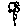
Label: flower